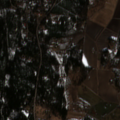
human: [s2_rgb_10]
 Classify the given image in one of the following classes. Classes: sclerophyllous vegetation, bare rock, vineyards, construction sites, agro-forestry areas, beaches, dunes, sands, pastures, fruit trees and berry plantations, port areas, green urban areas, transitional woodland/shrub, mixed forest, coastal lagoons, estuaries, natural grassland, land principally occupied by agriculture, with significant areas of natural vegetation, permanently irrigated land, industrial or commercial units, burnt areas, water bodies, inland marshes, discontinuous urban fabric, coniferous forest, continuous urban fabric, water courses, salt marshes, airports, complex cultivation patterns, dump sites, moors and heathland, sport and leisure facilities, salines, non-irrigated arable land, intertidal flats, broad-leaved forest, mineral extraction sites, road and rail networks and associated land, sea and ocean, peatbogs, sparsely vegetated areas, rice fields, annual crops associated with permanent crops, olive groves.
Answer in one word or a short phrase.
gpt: discontinuous urban fabric, non-irrigated arable land, coniferous forest, mixed forest